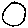
Label: circle